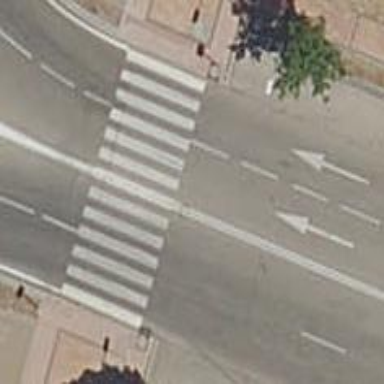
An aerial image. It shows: Uncontrolled crossing on the road.